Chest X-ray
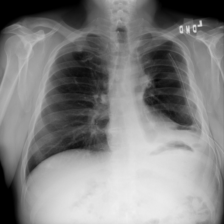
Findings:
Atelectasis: negative
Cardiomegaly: negative
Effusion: positive
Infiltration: negative
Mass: negative
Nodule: positive
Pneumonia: negative
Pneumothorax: positive
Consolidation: positive
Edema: negative
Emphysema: positive
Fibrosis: negative
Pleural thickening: negative
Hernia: negative